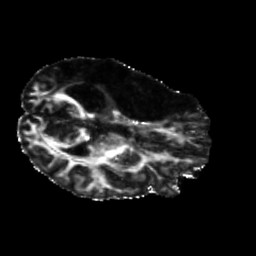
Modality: FA
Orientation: axial
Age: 40
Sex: male
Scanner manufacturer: siemens
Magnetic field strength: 3 T
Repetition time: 5.25 s
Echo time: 0.08 s